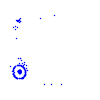
Particle: electron